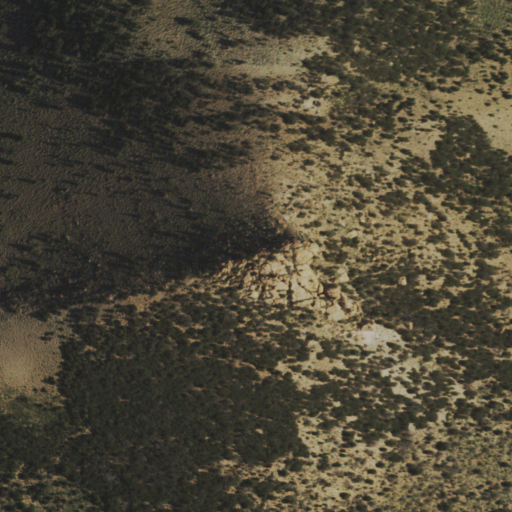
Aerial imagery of mountain in Nevada named Skull Mountain containing evergreen forest and shrub